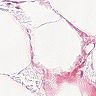
Metastatic tissue present: no